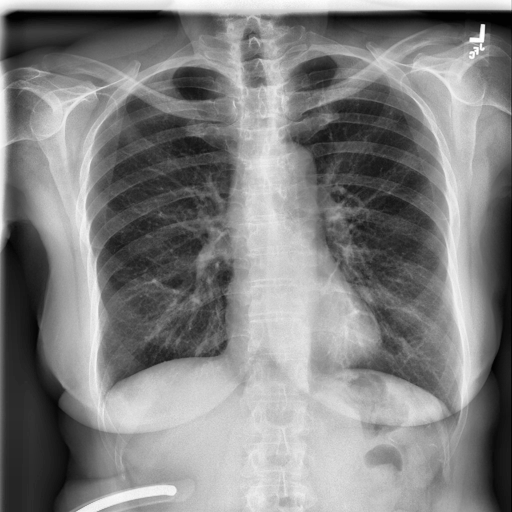
Finding: NORMAL